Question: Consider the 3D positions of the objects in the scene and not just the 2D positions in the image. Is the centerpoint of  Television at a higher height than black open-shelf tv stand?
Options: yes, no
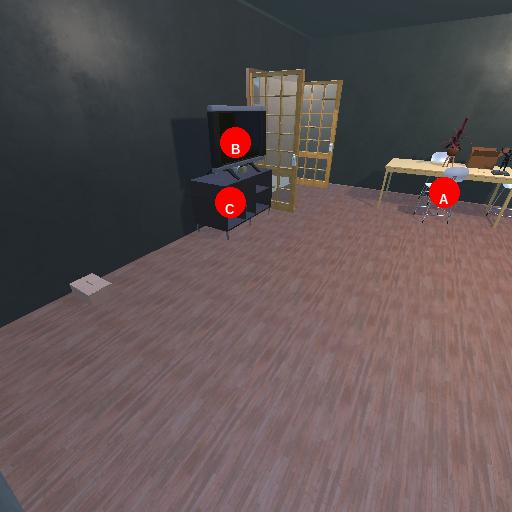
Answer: yes